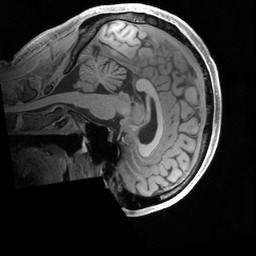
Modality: T1w
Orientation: sagittal
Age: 25
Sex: male
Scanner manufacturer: siemens
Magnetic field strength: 3 T
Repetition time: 2.4 s
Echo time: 0.00224 s